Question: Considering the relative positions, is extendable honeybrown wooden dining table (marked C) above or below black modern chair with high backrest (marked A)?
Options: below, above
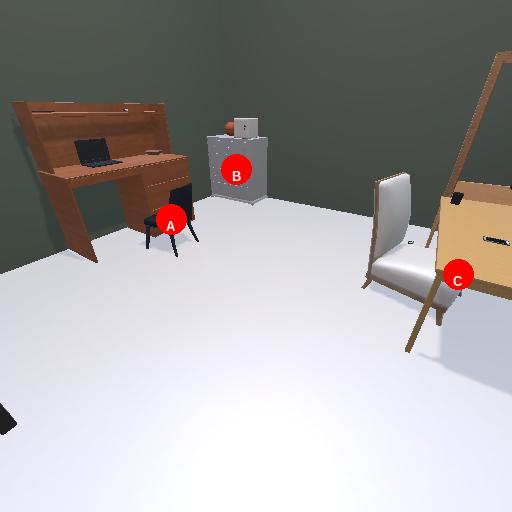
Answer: below